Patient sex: F
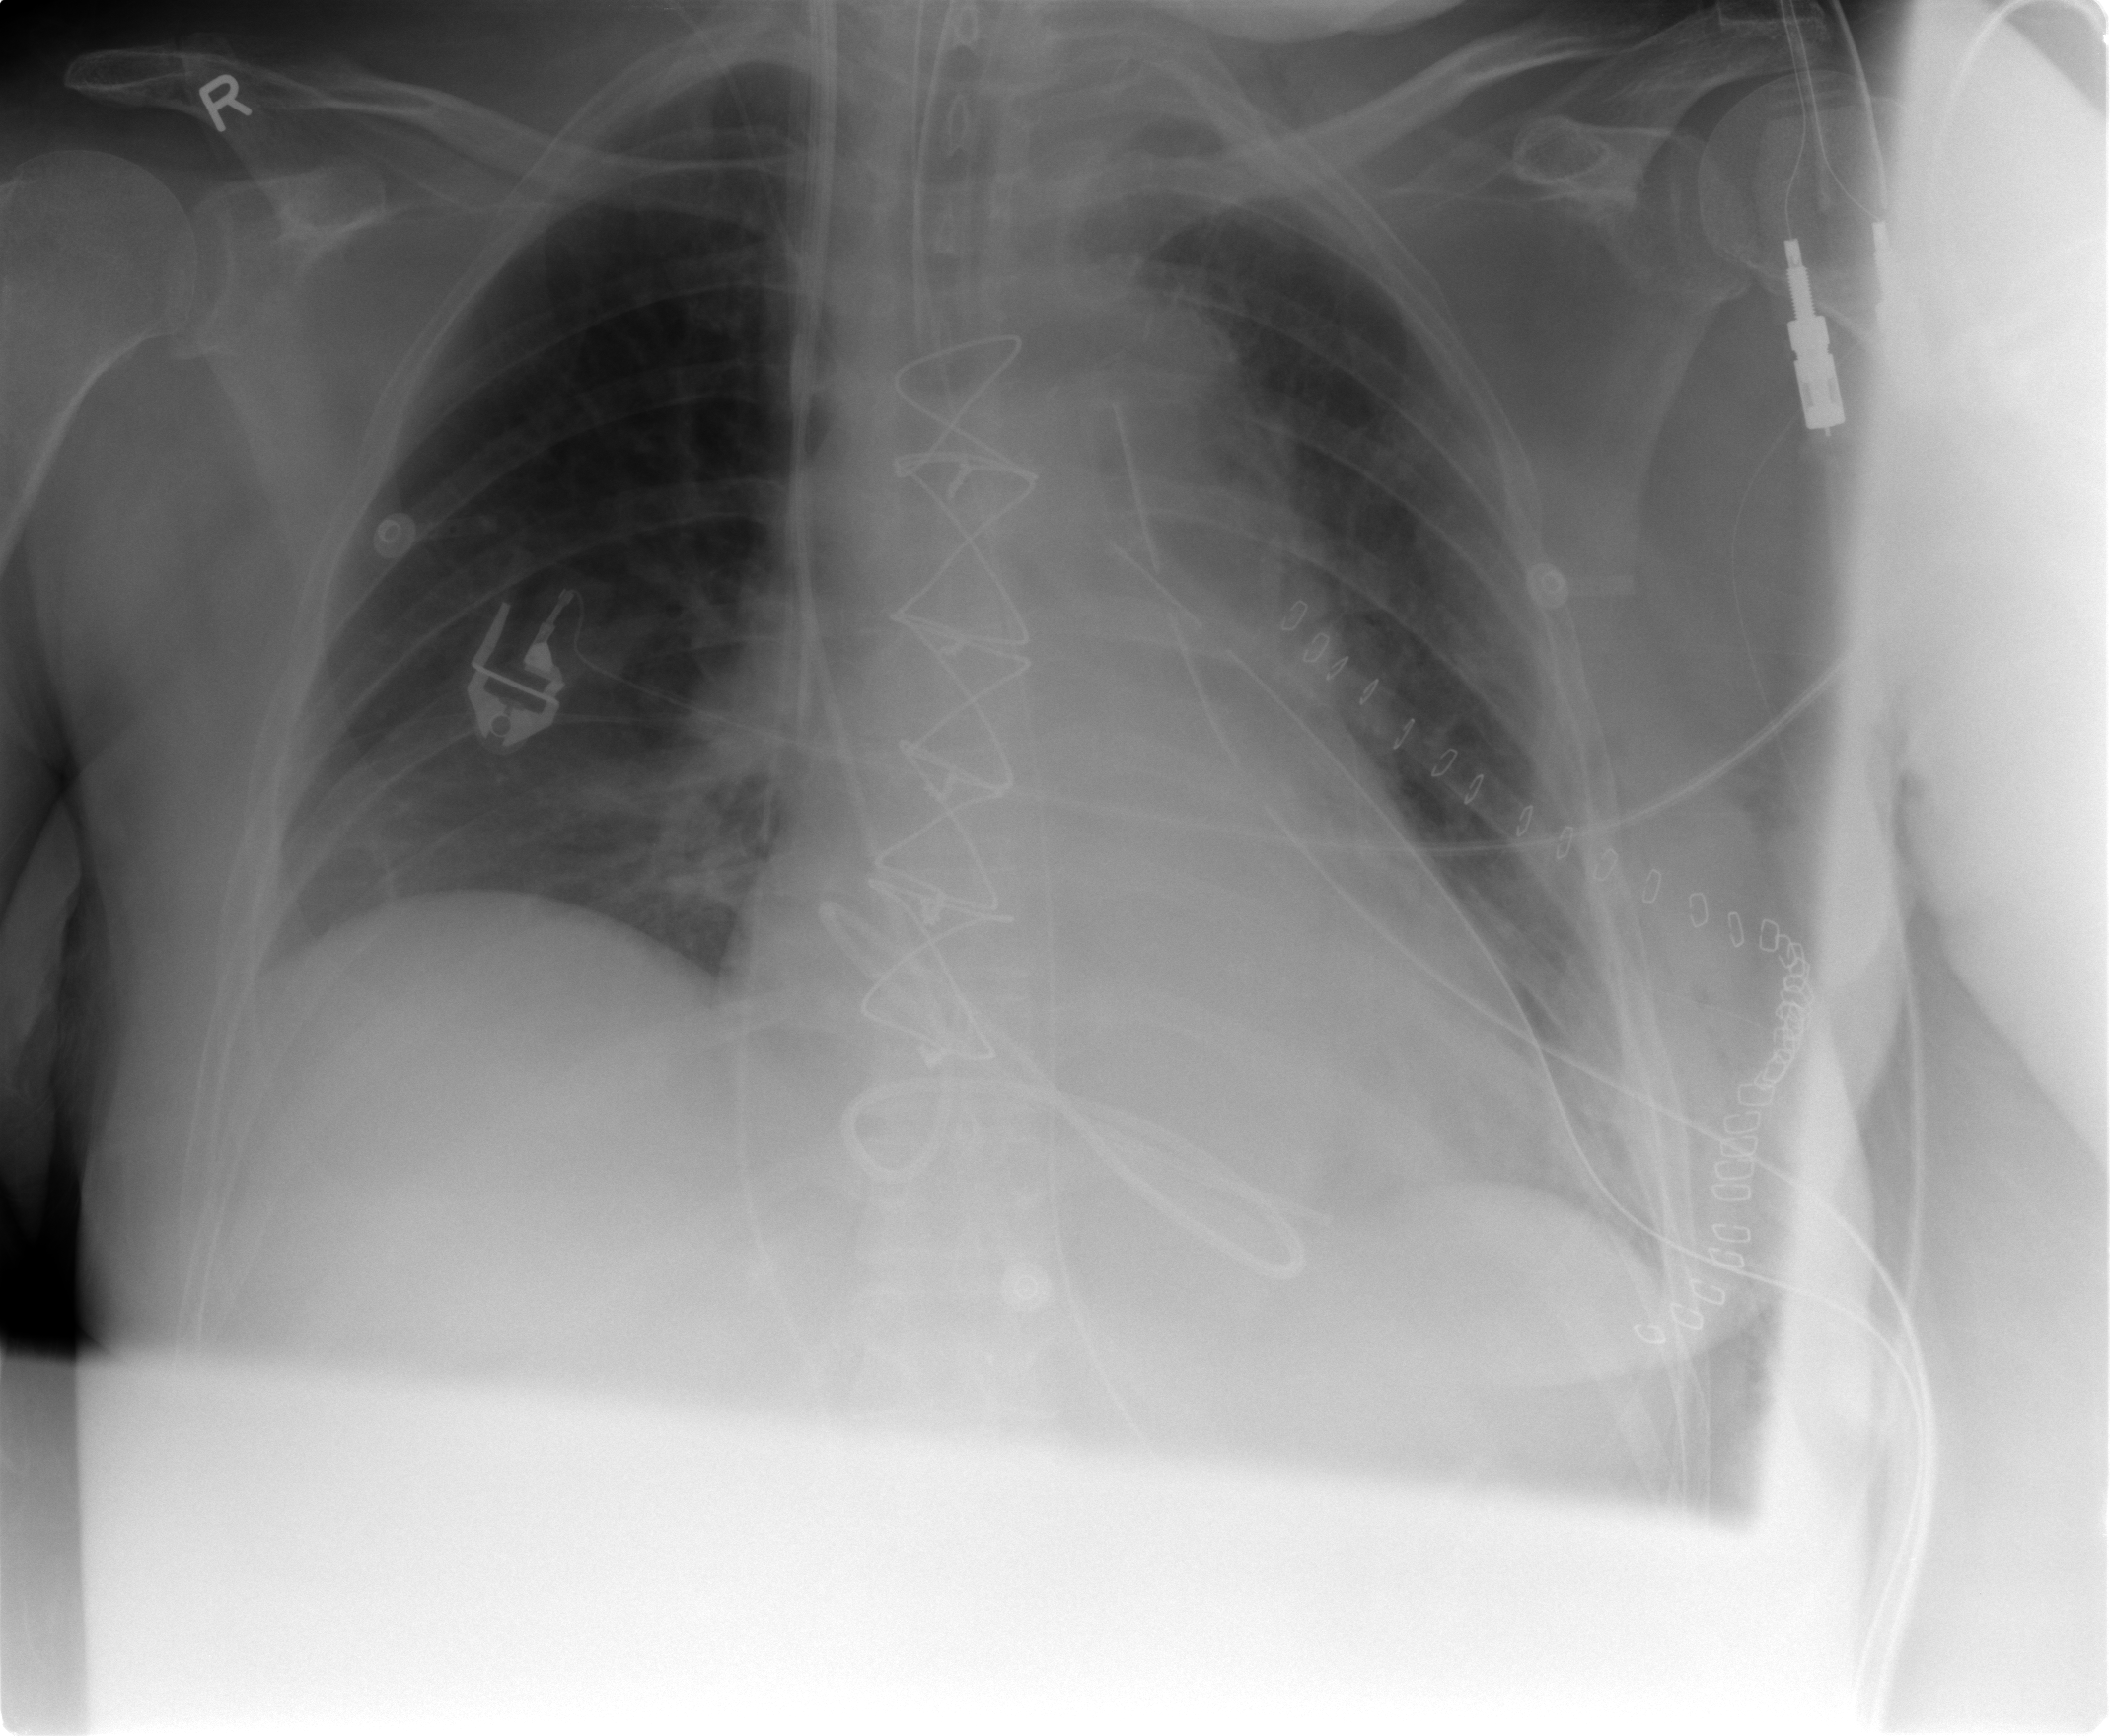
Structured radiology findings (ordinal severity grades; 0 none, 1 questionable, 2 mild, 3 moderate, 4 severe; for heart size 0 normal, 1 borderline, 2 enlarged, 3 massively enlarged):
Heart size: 1
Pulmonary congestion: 2
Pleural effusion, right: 0
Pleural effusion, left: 2
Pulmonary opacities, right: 0
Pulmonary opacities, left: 0
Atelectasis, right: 0
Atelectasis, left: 2